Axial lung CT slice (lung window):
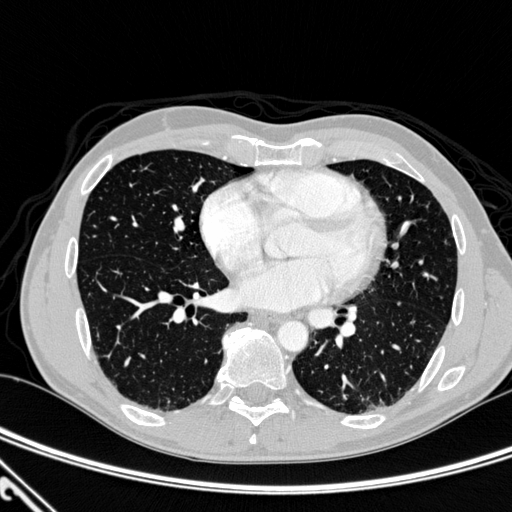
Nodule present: no